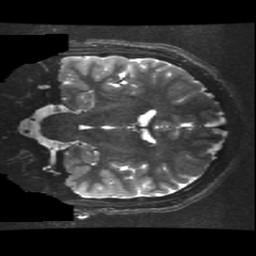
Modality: T2w
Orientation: coronal
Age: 16
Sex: male
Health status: ill
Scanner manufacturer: ge
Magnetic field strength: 3 T
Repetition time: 7.5 s
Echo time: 0.1016 s